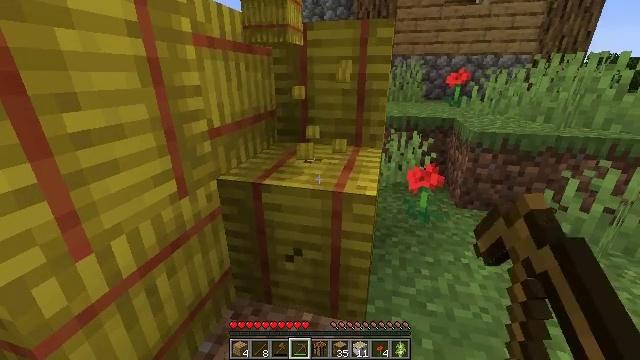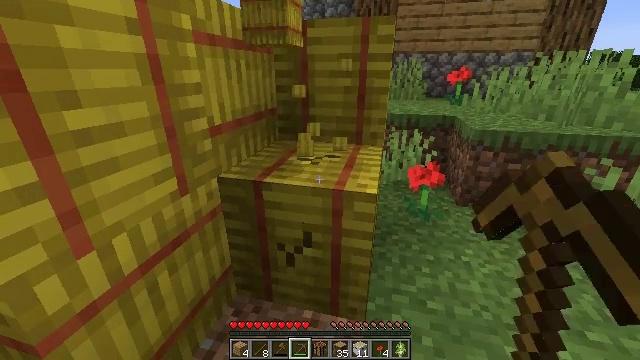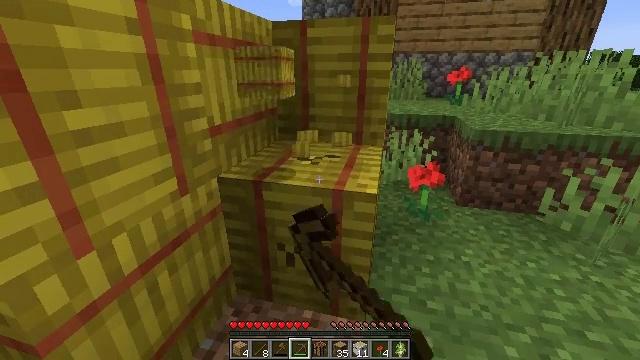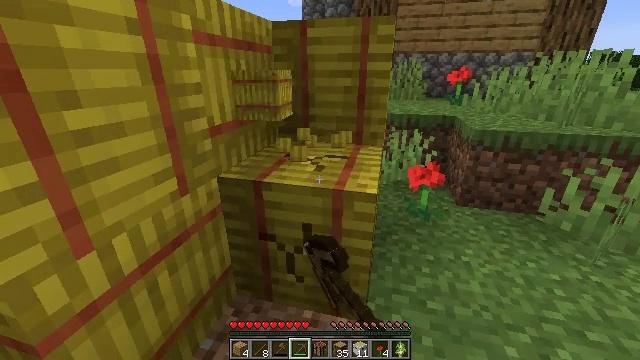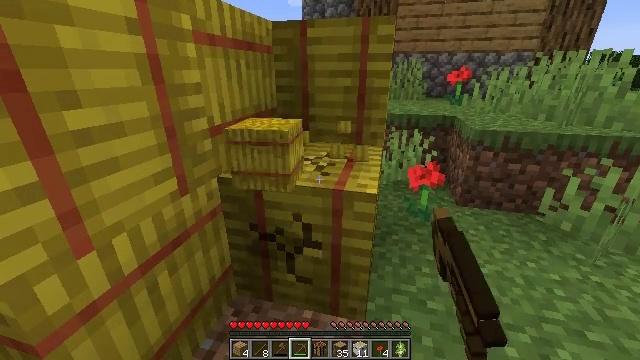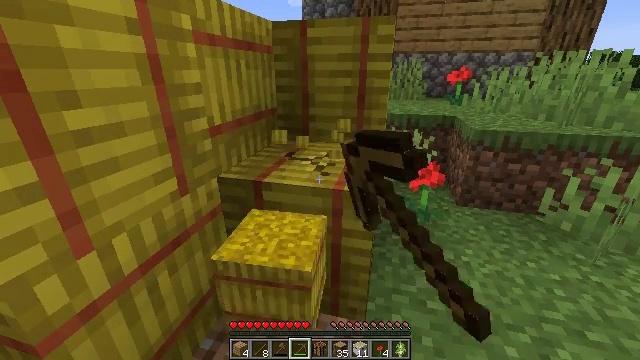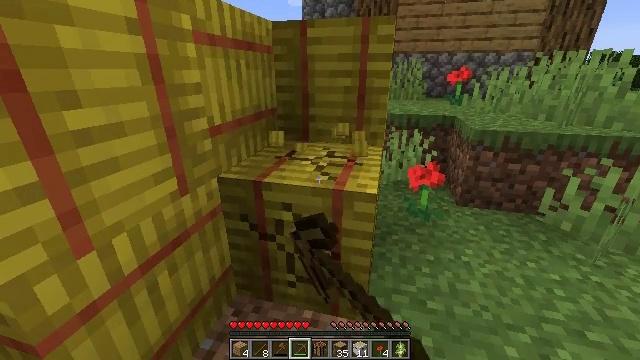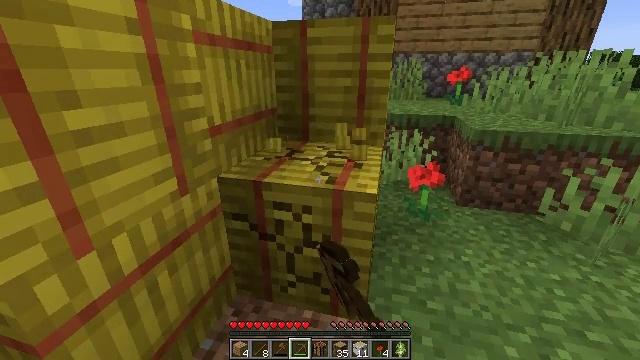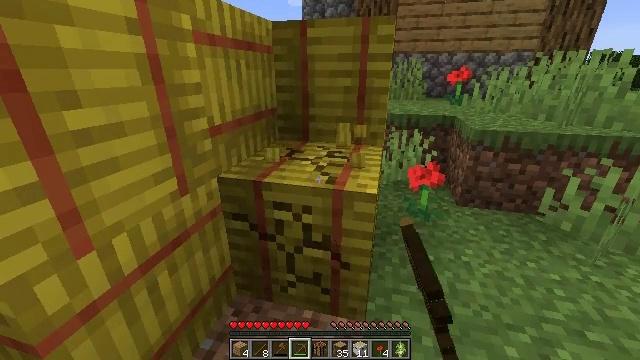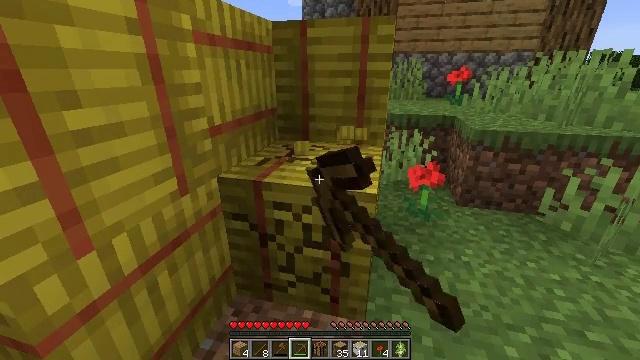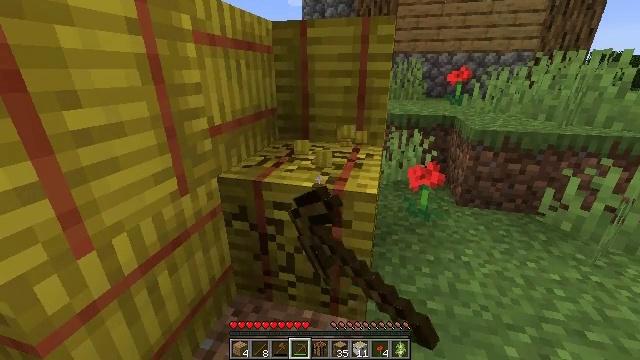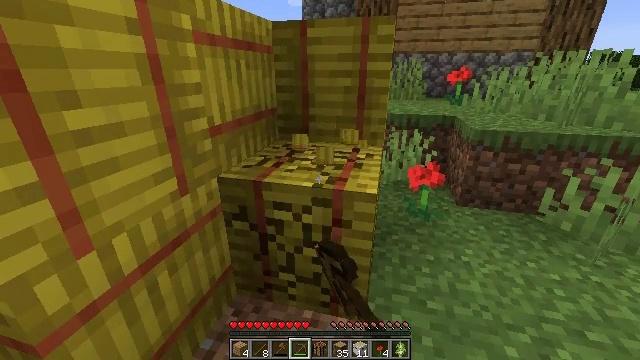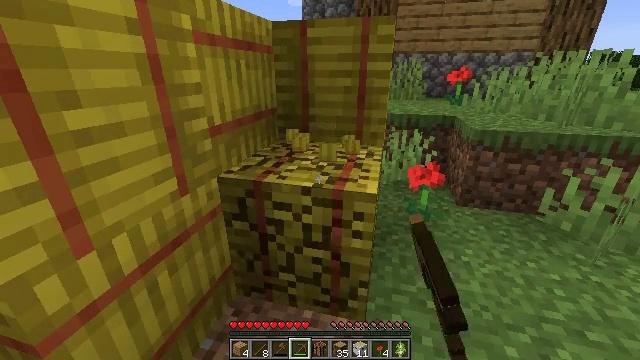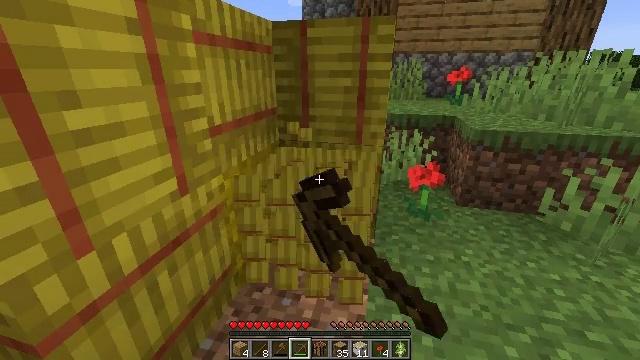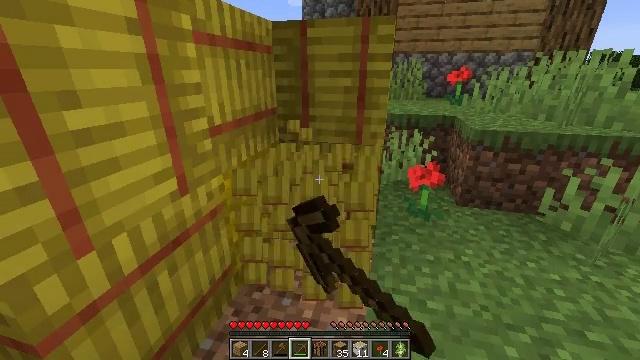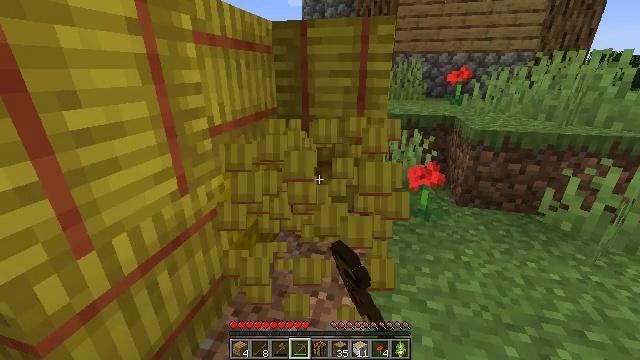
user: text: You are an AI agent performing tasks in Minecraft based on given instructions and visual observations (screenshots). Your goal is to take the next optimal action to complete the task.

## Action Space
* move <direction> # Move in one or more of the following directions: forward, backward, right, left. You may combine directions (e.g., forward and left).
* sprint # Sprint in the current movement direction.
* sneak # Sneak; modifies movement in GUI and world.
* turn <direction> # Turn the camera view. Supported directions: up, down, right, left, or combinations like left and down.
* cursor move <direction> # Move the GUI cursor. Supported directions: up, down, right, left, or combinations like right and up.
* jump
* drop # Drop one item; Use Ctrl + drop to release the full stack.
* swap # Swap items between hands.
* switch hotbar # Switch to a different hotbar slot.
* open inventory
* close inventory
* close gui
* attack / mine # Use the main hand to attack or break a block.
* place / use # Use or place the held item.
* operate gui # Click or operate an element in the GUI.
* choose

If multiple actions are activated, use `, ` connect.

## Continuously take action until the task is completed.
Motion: motion action
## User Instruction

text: Collect a hay block for crafting.
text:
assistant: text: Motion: attack / mine
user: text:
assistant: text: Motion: attack / mine
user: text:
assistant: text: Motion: attack / mine
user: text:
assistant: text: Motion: attack / mine
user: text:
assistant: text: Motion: attack / mine
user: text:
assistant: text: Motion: attack / mine
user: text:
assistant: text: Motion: attack / mine
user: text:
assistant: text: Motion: attack / mine
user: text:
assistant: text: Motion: attack / mine
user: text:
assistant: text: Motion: attack / mine
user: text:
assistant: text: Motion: attack / mine
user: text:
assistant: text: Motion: attack / mine
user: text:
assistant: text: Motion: attack / mine
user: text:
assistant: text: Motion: attack / mine
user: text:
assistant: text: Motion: attack / mine
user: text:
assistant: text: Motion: attack / mine
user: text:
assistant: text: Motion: attack / mine
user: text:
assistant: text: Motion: attack / mine
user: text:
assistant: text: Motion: attack / mine
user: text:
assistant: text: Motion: move forward, attack / mine
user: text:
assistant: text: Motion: move forward, attack / mine
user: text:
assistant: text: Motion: move forward, turn up, attack / mine
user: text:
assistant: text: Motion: move forward, turn right and up, attack / mine
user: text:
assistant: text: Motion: move forward, turn up, attack / mine
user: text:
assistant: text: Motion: move forward, turn up, attack / mine
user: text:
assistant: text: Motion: move forward, attack / mine
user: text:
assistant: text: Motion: turn up, attack / mine
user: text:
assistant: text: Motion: turn up, attack / mine
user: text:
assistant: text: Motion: turn up, attack / mine
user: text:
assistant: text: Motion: turn up, attack / mine